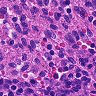
Metastatic tissue present: no